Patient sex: M
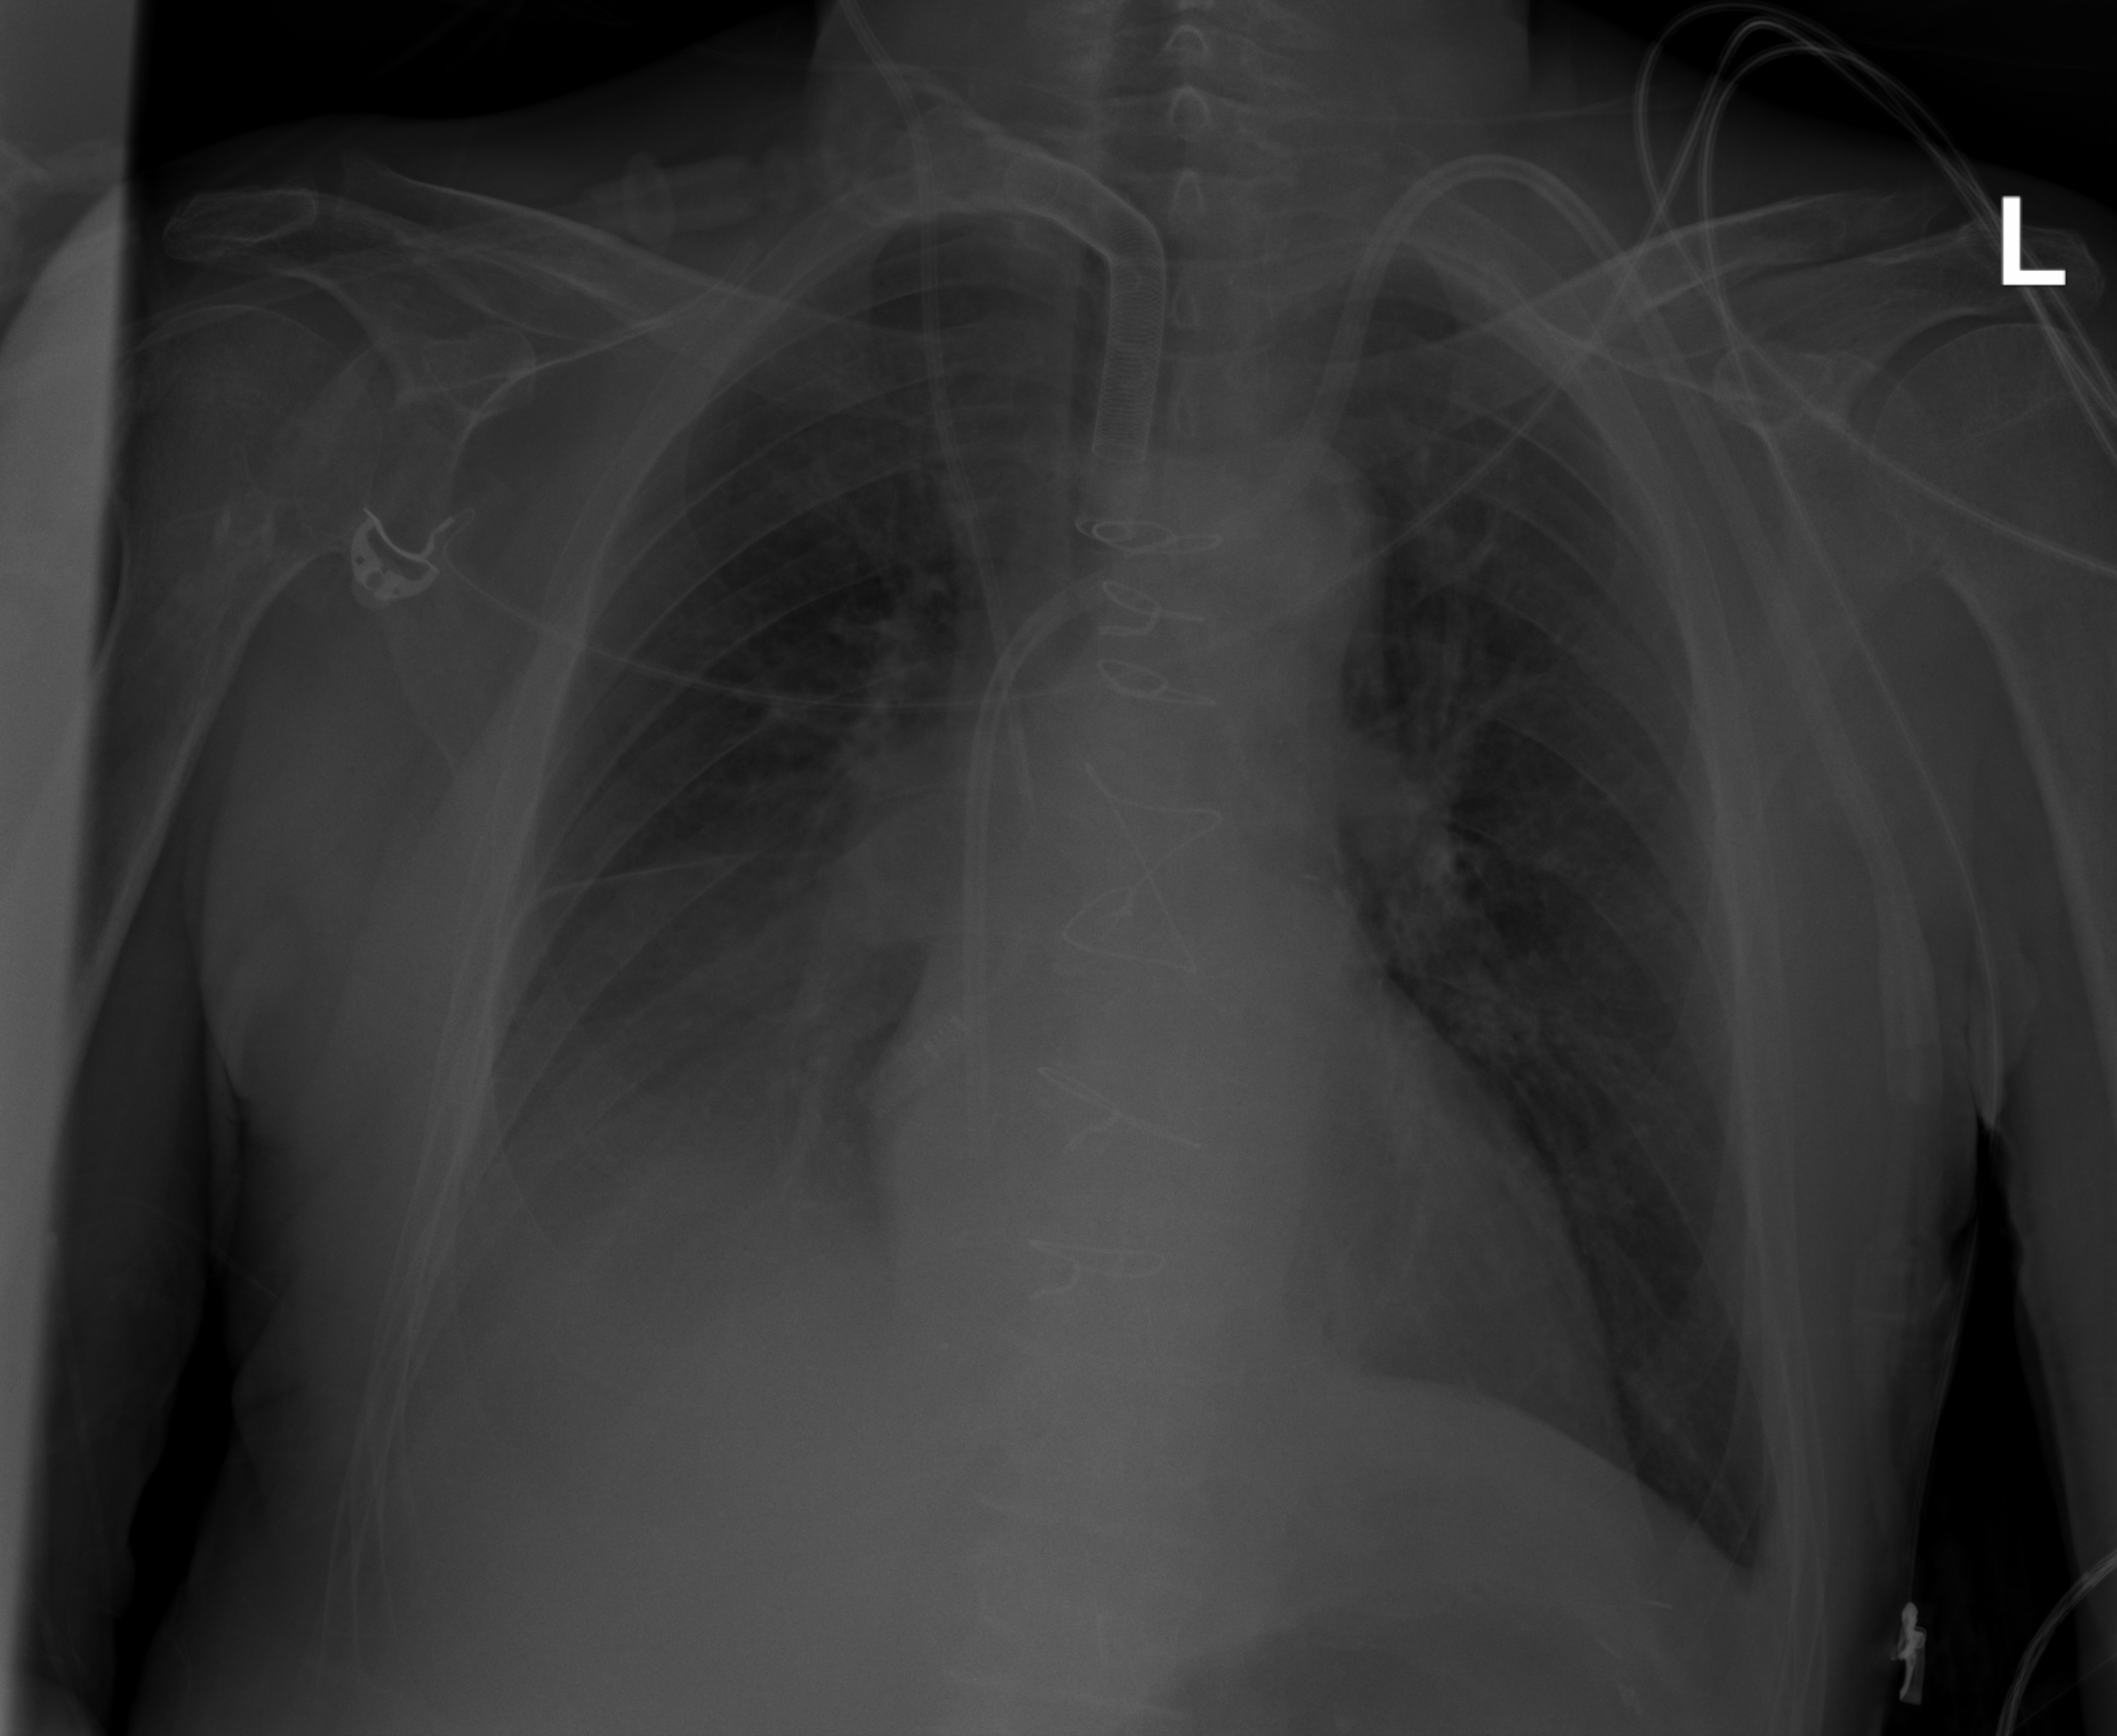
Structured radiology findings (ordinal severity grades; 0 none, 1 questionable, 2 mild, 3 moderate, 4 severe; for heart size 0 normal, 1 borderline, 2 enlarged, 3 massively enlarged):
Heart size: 0
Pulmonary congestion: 0
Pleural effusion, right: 2
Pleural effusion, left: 2
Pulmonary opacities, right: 2
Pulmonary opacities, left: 0
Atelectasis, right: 2
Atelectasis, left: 0